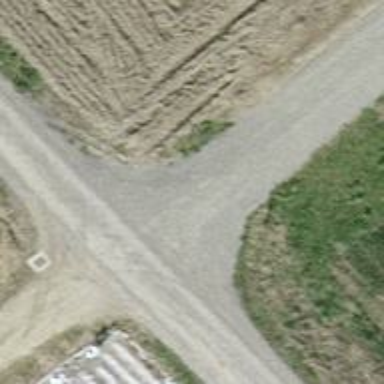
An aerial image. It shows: Track with pebblestone surface. The track type is grade2.